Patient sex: M
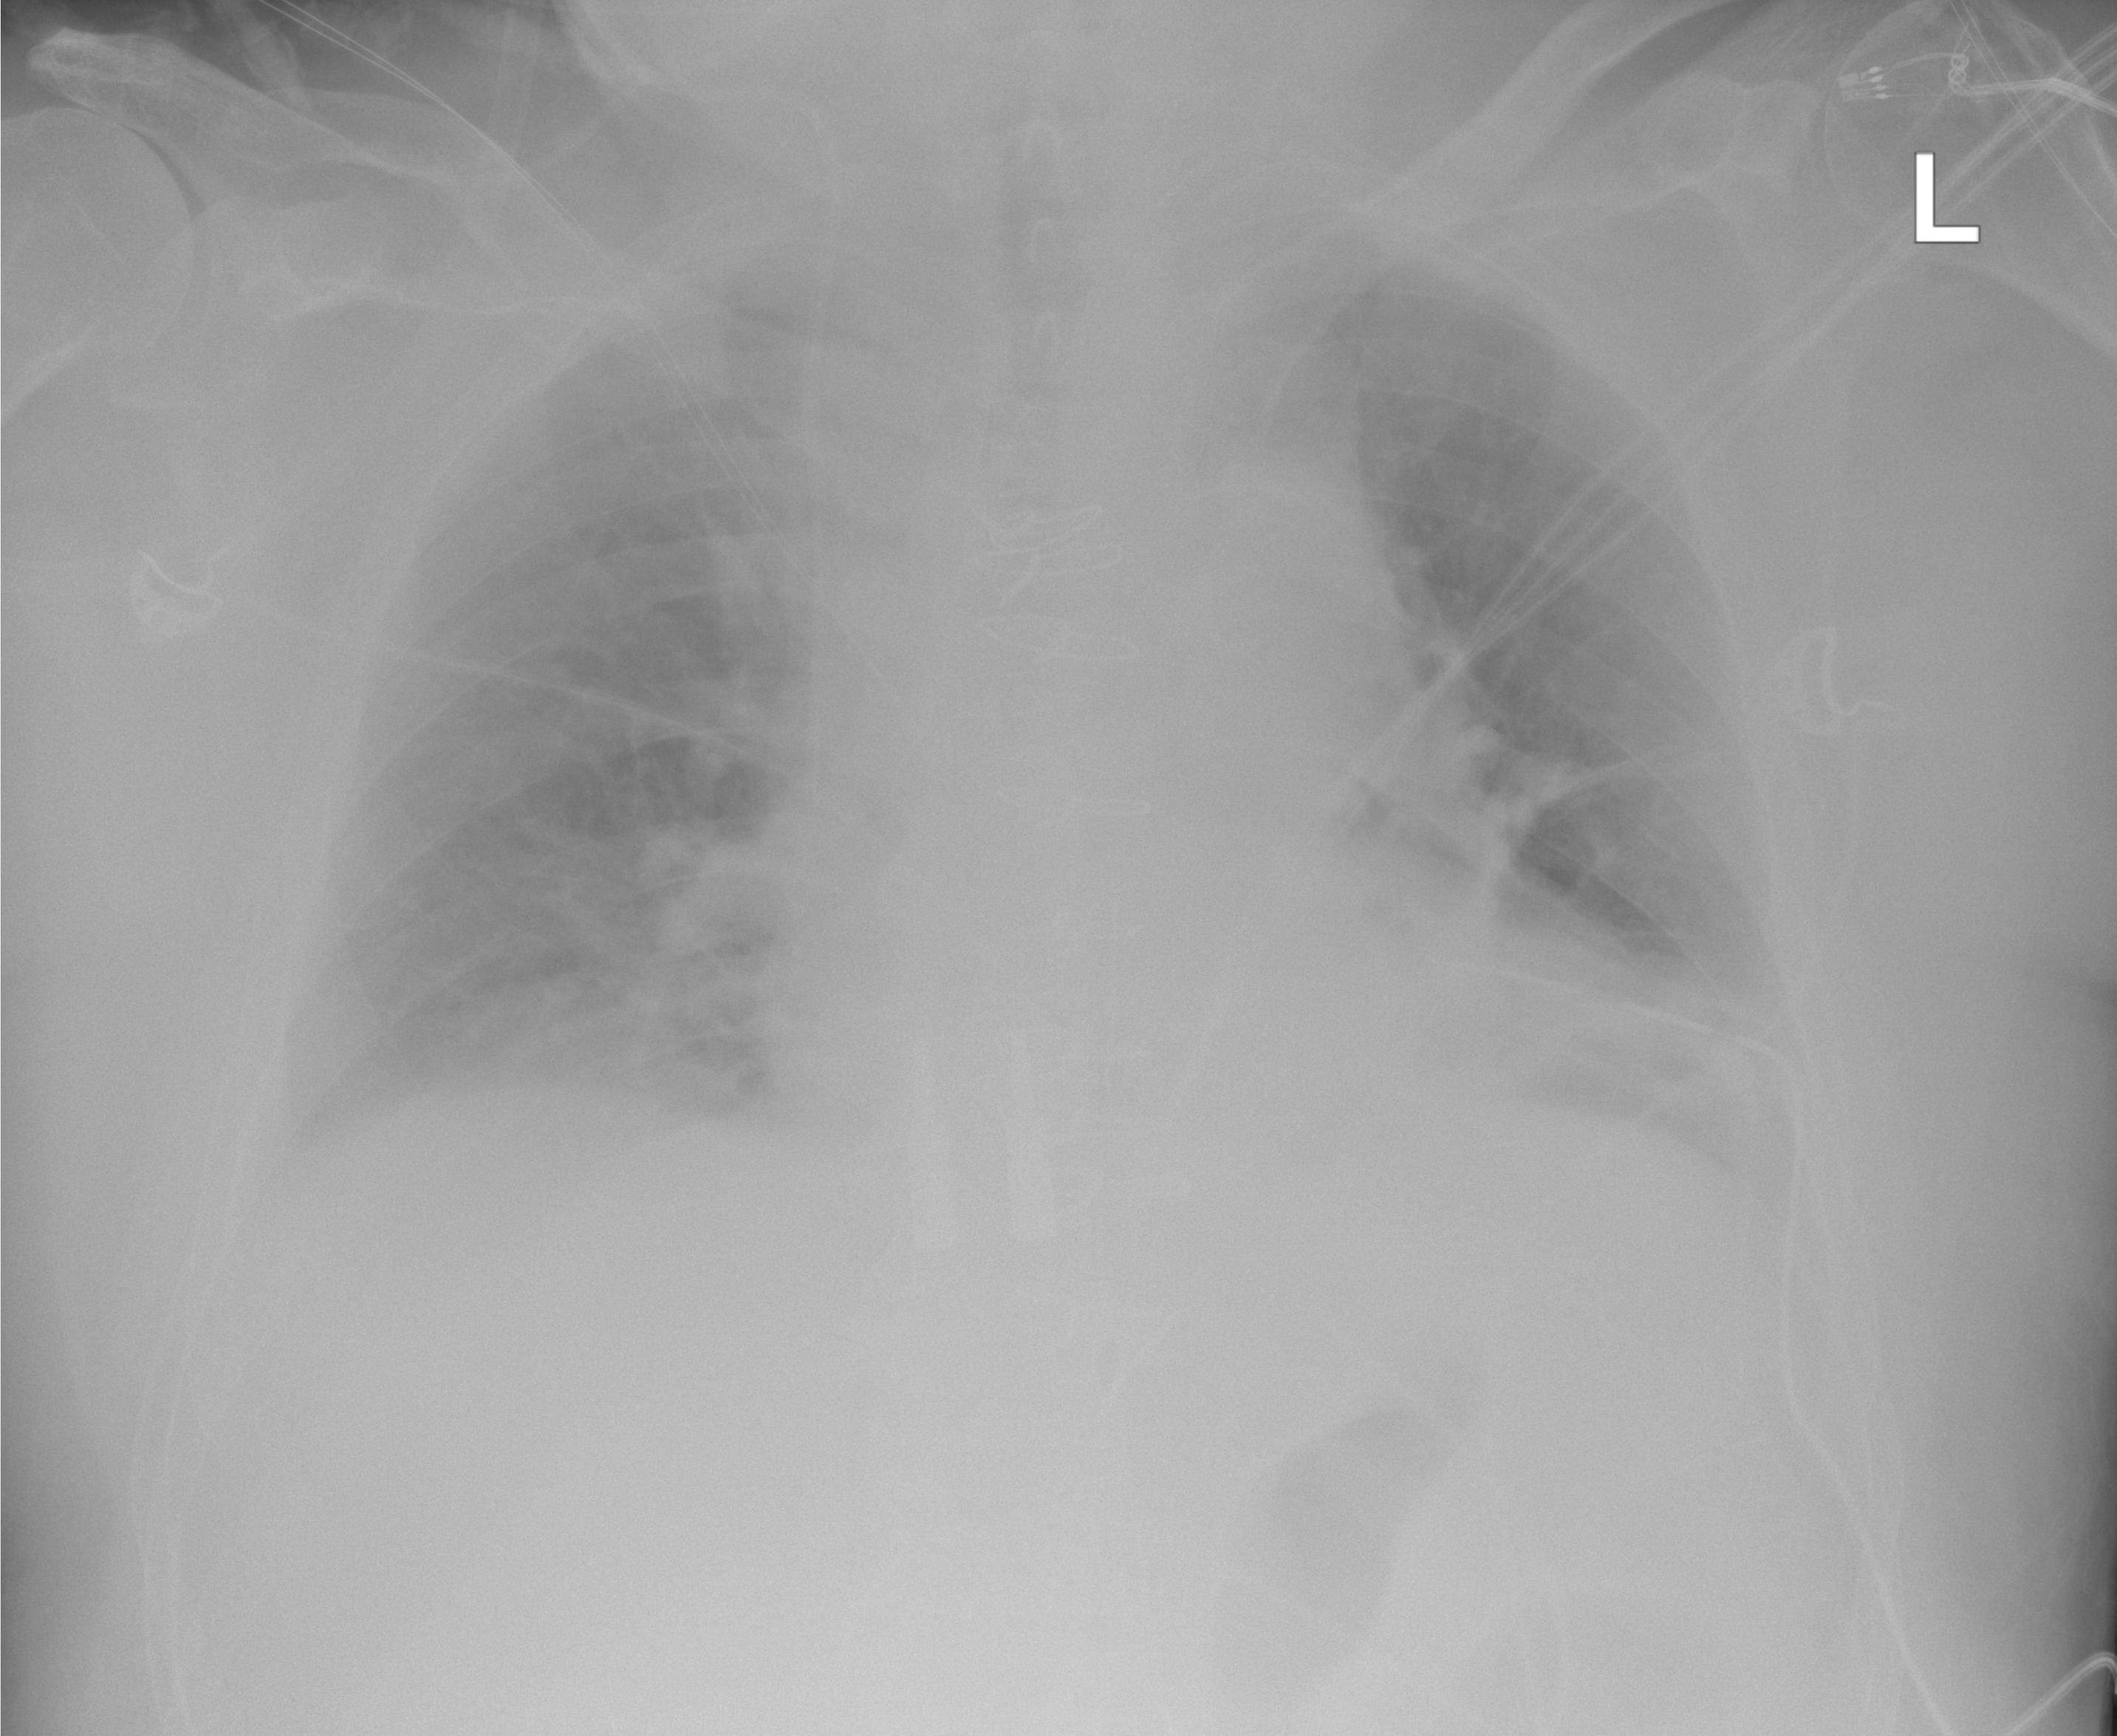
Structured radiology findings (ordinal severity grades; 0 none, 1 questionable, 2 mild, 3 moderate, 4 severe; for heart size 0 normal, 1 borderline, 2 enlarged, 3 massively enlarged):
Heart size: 0
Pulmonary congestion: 0
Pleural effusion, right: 0
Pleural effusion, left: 0
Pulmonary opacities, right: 0
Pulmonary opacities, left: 0
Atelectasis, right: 2
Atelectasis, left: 2